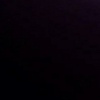
Label: space